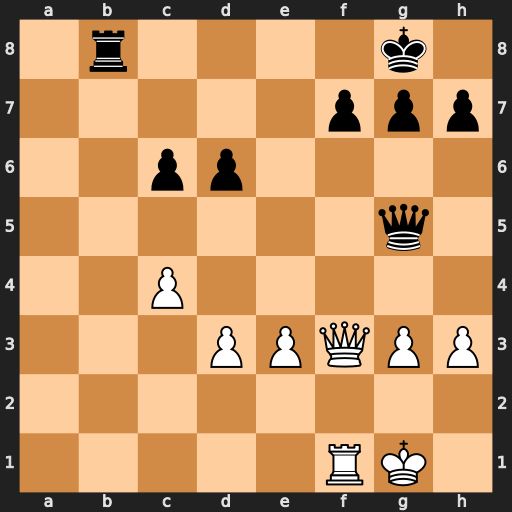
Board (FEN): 1r4k1/5ppp/2pp4/6q1/2P5/3PPQPP/8/5RK1
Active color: w
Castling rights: -
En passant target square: -
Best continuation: Qxf7+ Kh8 Qf8+ Rxf8 Rxf8#